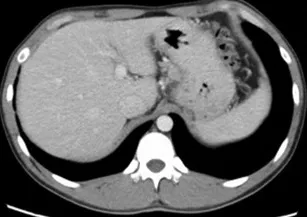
Images of computed tomography before . (B) Paraaortic lymph node metastasis (#16) showed distant metastasis of 30 mm in size (indicated by a red arrow).
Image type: radiology (ct)